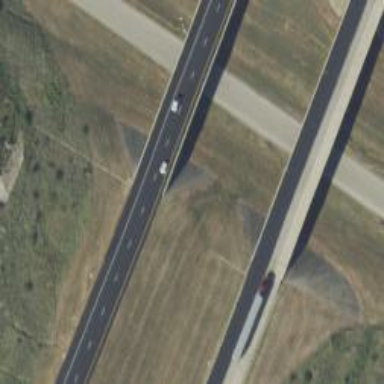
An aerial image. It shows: Motorway bridge.